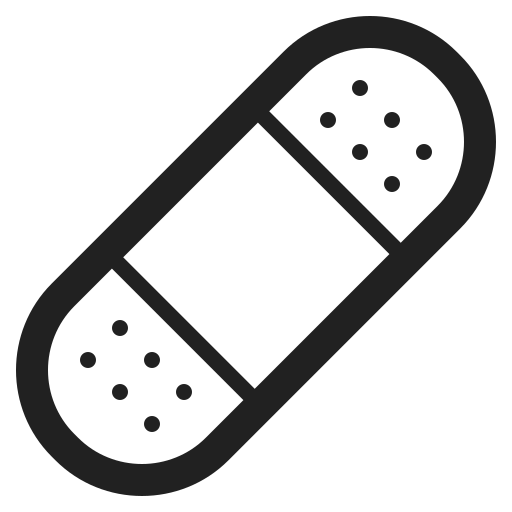
adhesive bandage high contrast